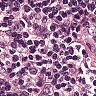
Metastatic tissue present: no